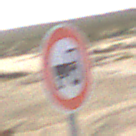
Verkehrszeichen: VerbotKraftfahrzeugeZuegeNichtSchneller25
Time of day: Midday
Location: Outdoor (Nature)
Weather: PartlyCloudy
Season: NotSpecified
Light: Natural